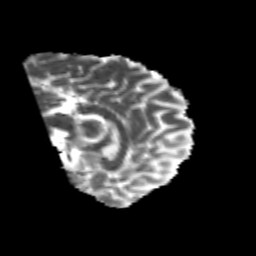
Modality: MD
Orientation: sagittal
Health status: healthy
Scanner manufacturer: philips
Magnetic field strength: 3 T
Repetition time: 6.964 s
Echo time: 0.092 s